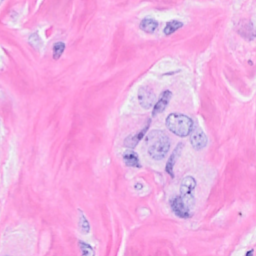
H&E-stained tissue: Breast